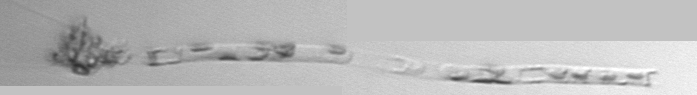
Label: Eucampia_morphytype1